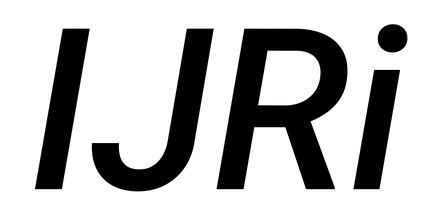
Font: Roboto-Italic_Medium_Italic